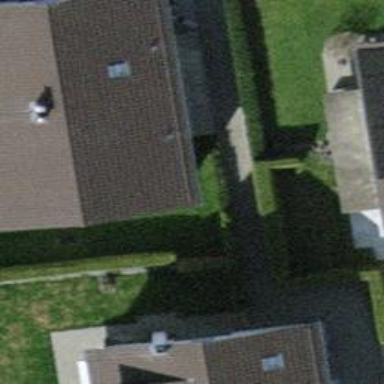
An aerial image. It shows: Semi-detached house with gabled roof.